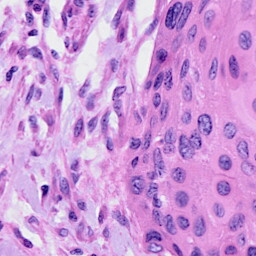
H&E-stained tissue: Cervix